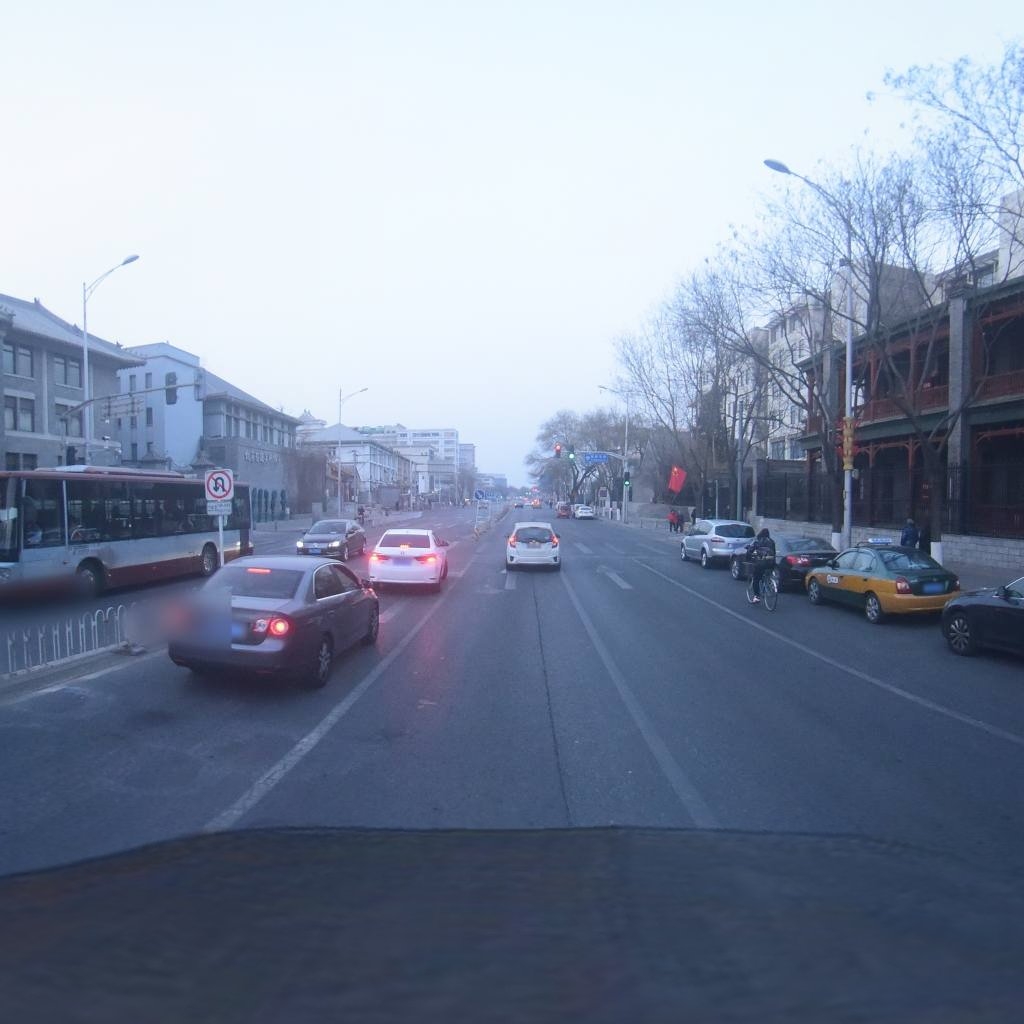
Region: Xicheng
Road damage annotations: longitudinal crack